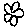
Label: flower